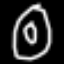
Label: donut